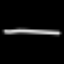
Label: line